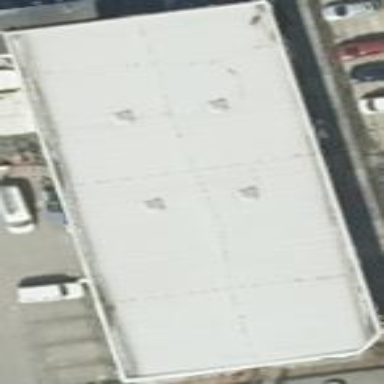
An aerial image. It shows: Industrial building with flat roof. The building is brown with light gray roof.